Field crop: maize
Growth stage: 2
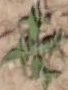
Species: atriplex